Question: I'm developing an application that is a combination of GWT, Spring MVC and Hibernate (concretely I use Hibernate 3 jar libraries). I'm new to Hibernate and I need to work with following model.

So between Node and Wall, Room and Wall, I need to have ManyToMany relationships.
Here is the code of entity class:
'''
package sk.jakub.app.shared.model;
@Entity
public class Node implements Serializable{
private static final long serialVersionUID = -5924198459524011627L;
private Long id; //id of the concrete node
private float x, y;
@ManyToMany
private Collection<Wall> walls;
public Node(){
walls = new ArrayList<Wall>();
}
@Id
@Column(name = "NODE_ID")
@GeneratedValue(strategy=GenerationType.IDENTITY)
public Long getId() {
return id;
}
public void setId(Long id) {
this.id = id;
}
//getters and setters for x,y omitted
public void addWall(Wall wall){
if(!getWalls().contains(wall))
getWalls().add(wall);
if(!wall.getNodes().contains(this))
wall.getNodes().add(this);
}
public Collection<Wall> getWalls(){
return walls;
}
}
'''
And .java entity class:
'''
package sk.jakub.app.shared.model;
@Entity
public class Wall implements Serializable{
private static final long serialVersionUID = -5924198459524011627L;
private Long id;
private String type;
@ManyToMany
private Collection<Room> rooms;
@ManyToMany(targetEntity=Node.class, mappedBy="walls", fetch=FetchType.EAGER)
private Collection<Node> nodes;
public Wall(){
nodes = new ArrayList<Node>();
}
@Id
@Column(name = "WALL_ID")
@GeneratedValue(strategy = GenerationType.IDENTITY)
public Long getId() {
return id;
}
public void setId(Long id) {
this.id = id;
}
//getters and setters for type omitted
public Collection<Node> getNodes(){
return nodes;
}
public void addNode(Node node){
if(!getNodes().contains(node))
getNodes().add(node);
if(!node.getWalls().contains(this))
node.getWalls().add(this);
}
public Collection<Room> getRooms(){
return rooms;
}
public void addRoom(Room room){
if(!getRooms().contains(room))
getRooms().add(room);
if(!room.getWallsH().contains(this))
room.getWallsH().add(this);
}
}
'''
.java entity class:
'''
package sk.jakub.app.shared.model;
@Entity
public class Room implements Serializable{
private static final long serialVersionUID = -5924198459524011627L;
private Long id;
private String name;
private String description;
@ManyToMany(targetEntity=Wall.class, mappedBy="rooms", fetch=FetchType.EAGER)
private Collection<Wall> wallsH;
public Room(){
wallsH = new ArrayList<Wall>();
}
@Id
@Column(name = "ROOM_ID")
@GeneratedValue(strategy = GenerationType.IDENTITY)
public Long getId() {
return id;
}
public void setId(Long id) {
this.id = id;
}
//getters and setters for name and descritpion omitted
public Collection<Wall> getWallsH(){
return wallsH;
}
public void addWallsH(Wall wall){
if(!getWallsH().contains(wall))
getWallsH().add(wall);
if(!wall.getRooms().contains(this))
wall.getRooms().add(this);
}
}
'''
Now (Data Access Objects).
:
'''
package sk.jakub.app.server.dao;
@Repository
public class NodeDAO {
@Autowired
private HibernateTemplate hibernate;
public Node get(Long id){
return hibernate.get(Node.class, id);
}
public void delete(Node entity){
hibernate.delete(entity);
}
public void save(Node entity){
hibernate.saveOrUpdate(entity);
}
private Session getCurrentSession(){
return hibernate.getSessionFactory().getCurrentSession();
}
}
'''
:
'''
package sk.jakub.app.server.dao;
@Repository
public class WallDAO {
@Autowired
private HibernateTemplate hibernate;
public Wall get(Long id){
return hibernate.get(Wall.class, id);
}
public void delete(Wall entity){
hibernate.delete(entity);
}
public void save(Wall entity){
hibernate.saveOrUpdate(entity);
}
private Session getCurrentSession(){
return hibernate.getSessionFactory().getCurrentSession();
}
}
'''
:
'''
package sk.jakub.app.server.dao;
@Repository
public class RoomDAO {
@Autowired
private HibernateTemplate hibernate;
public Room get(Long id){
return hibernate.get(Room.class, id);
}
public void delete(Room entity){
hibernate.delete(entity);
}
public void save(Room entity){
hibernate.saveOrUpdate(entity);
}
private Session getCurrentSession(){
return hibernate.getSessionFactory().getCurrentSession();
}
}
'''
Now here is the Spring MVC :
'''
<?xml version="1.0" encoding="UTF-8"?>
<beans xmlns="http://www.springframework.org/schema/beans"
xmlns:xsi="http://www.w3.org/2001/XMLSchema-instance"
xmlns:aop="http://www.springframework.org/schema/aop"
xmlns:tx="http://www.springframework.org/schema/tx"
xmlns:context="http://www.springframework.org/schema/context"
xsi:schemaLocation="http://www.springframework.org/schema/tx
http://www.springframework.org/schema/tx/spring-tx-3.0.xsd
http://www.springframework.org/schema/beans
http://www.springframework.org/schema/beans/spring-beans.xsd
http://www.springframework.org/schema/context
http://www.springframework.org/schema/context/spring-context-2.5.xsd
http://www.springframework.org/schema/aop
http://www.springframework.org/schema/aop/spring-aop-2.5.xsd">
<tx:annotation-driven transaction-manager="transactionManager"/>
<context:annotation-config/>
<!-- NASTAVENIE KORENOVEHO BALIKA -->
<context:component-scan base-package="sk.jakub.app.server"/>
<aop:aspectj-autoproxy/>
<bean id="databaseProperties" class="org.springframework.beans.factory.config.PropertyPlaceholderConfigurer">
</bean>
<!-- UDAJE PRE PRIPOJENIE DO DATABAZY A VYTVORENIE BEANU PRE DATA SOURCE -->
<bean id="dataSource" class="org.apache.commons.dbcp.BasicDataSource" destroy-method="close">
<property name="url" value="jdbc:mysql://localhost:3306/editor" />
<property name="username" value="root" />
<property name="password" value="gk04006c" />
<property name="driverClassName" value="com.mysql.jdbc.Driver" />
<property name="maxActive" value="100" />
<property name="maxIdle" value="30" />
<property name="maxWait" value="-1" />
<property name="defaultAutoCommit" value="false" />
</bean>
<bean id="transactionManager" class="org.springframework.orm.hibernate3.HibernateTransactionManager">
<property name="sessionFactory" ref="sessionFactory" />
</bean>
<!-- NASTEAVENIE DIALEKTU PRE HIBERNATE A POD -->
<bean id="sessionFactory" class="org.springframework.orm.hibernate3.annotation.AnnotationSessionFactoryBean" destroy-method="destroy">
<property name="configurationClass" value="org.hibernate.cfg.AnnotationConfiguration" />
<property name="dataSource" ref="dataSource" />
<property name="packagesToScan" value="sk.jakub.app.shared.model" />
<property name="hibernateProperties">
<props>
<prop key="hibernate.show_sql">false</prop>
<prop key="hibernate.format_sql">true</prop>
<prop key="hibernate.dialect">org.hibernate.dialect.MySQLDialect</prop>
<prop key="hibernate.hbm2ddl.auto">create</prop>
<prop key="hibernate.id.new_generator_mappings">true</prop>
</props>
</property>
</bean>
<!-- NASTAVEIE HIBERNATE TEMPLATE PRE PRIPOJENIE KU DATABAZE, TEN JE POTOM PRIPRAVENY NA AUTOWIRING DO SAMOTNEHO JAVOVSKEHO KODU -->
<bean id="hibernateTemplate" class="org.springframework.orm.hibernate3.HibernateTemplate">
<property name="sessionFactory" ref="sessionFactory" />
</bean>
</beans>
'''
The problem is that I obtain following :
'''
Starting Jetty on port 8888
[WARN] Failed startup of context com.google.gwt.dev.shell.jetty.JettyLauncher$WebAppContextWithReload@1d69af9f{/,/home/jakub/ws/Editor1/war}
org.springframework.beans.factory.BeanCreationException: Error creating bean with name 'roomDAO': Injection of autowired dependencies failed; nested exception is org.springframework.beans.factory.BeanCreationException: Could not autowire field: private org.springframework.orm.hibernate3.HibernateTemplate sk.jakub.app.server.dao.RoomDAO.hibernate; nested exception is org.springframework.beans.factory.BeanCreationException: Error creating bean with name 'hibernateTemplate' defined in ServletContext resource [/WEB-INF/applicationContext.xml]: Cannot resolve reference to bean 'sessionFactory' while setting bean property 'sessionFactory'; nested exception is org.springframework.beans.factory.BeanCreationException: Error creating bean with name 'sessionFactory' defined in ServletContext resource [/WEB-INF/applicationContext.xml]: Invocation of init method failed; nested exception is org.hibernate.MappingException: Could not determine type for: java.util.Collection, at table: Wall, for columns: [org.hibernate.mapping.Column(nodes)]
at org.springframework.beans.factory.annotation.AutowiredAnnotationBeanPostProcessor.postProcessPropertyValues(AutowiredAnnotationBeanPostProcessor.java:285)
at org.springframework.beans.factory.support.AbstractAutowireCapableBeanFactory.populateBean(AbstractAutowireCapableBeanFactory.java:1074)
at org.springframework.beans.factory.support.AbstractAutowireCapableBeanFactory.doCreateBean(AbstractAutowireCapableBeanFactory.java:517)
at org.springframework.beans.factory.support.AbstractAutowireCapableBeanFactory.createBean(AbstractAutowireCapableBeanFactory.java:456)
at org.springframework.beans.factory.support.AbstractBeanFactory$1.getObject(AbstractBeanFactory.java:291)
at org.springframework.beans.factory.support.DefaultSingletonBeanRegistry.getSingleton(DefaultSingletonBeanRegistry.java:222)
at org.springframework.beans.factory.support.AbstractBeanFactory.doGetBean(AbstractBeanFactory.java:288)
at org.springframework.beans.factory.support.AbstractBeanFactory.getBean(AbstractBeanFactory.java:190)
at org.springframework.beans.factory.support.DefaultListableBeanFactory.preInstantiateSingletons(DefaultListableBeanFactory.java:580)
at org.springframework.context.support.AbstractApplicationContext.finishBeanFactoryInitialization(AbstractApplicationContext.java:895)
at org.springframework.context.support.AbstractApplicationContext.refresh(AbstractApplicationContext.java:425)
at org.springframework.web.context.ContextLoader.createWebApplicationContext(ContextLoader.java:276)
at org.springframework.web.context.ContextLoader.initWebApplicationContext(ContextLoader.java:197)
at org.springframework.web.context.ContextLoaderListener.contextInitialized(ContextLoaderListener.java:47)
at org.mortbay.jetty.handler.ContextHandler.startContext(ContextHandler.java:543)
at org.mortbay.jetty.servlet.Context.startContext(Context.java:136)
at org.mortbay.jetty.webapp.WebAppContext.startContext(WebAppContext.java:1220)
at org.mortbay.jetty.handler.ContextHandler.doStart(ContextHandler.java:513)
at org.mortbay.jetty.webapp.WebAppContext.doStart(WebAppContext.java:448)
at com.google.gwt.dev.shell.jetty.JettyLauncher$WebAppContextWithReload.doStart(JettyLauncher.java:468)
at org.mortbay.component.AbstractLifeCycle.start(AbstractLifeCycle.java:39)
at org.mortbay.jetty.handler.HandlerWrapper.doStart(HandlerWrapper.java:130)
at org.mortbay.jetty.handler.RequestLogHandler.doStart(RequestLogHandler.java:115)
at org.mortbay.component.AbstractLifeCycle.start(AbstractLifeCycle.java:39)
at org.mortbay.jetty.handler.HandlerWrapper.doStart(HandlerWrapper.java:130)
at org.mortbay.jetty.Server.doStart(Server.java:222)
at org.mortbay.component.AbstractLifeCycle.start(AbstractLifeCycle.java:39)
at com.google.gwt.dev.shell.jetty.JettyLauncher.start(JettyLauncher.java:672)
at com.google.gwt.dev.DevMode.doStartUpServer(DevMode.java:509)
at com.google.gwt.dev.DevModeBase.startUp(DevModeBase.java:1068)
at com.google.gwt.dev.DevModeBase.run(DevModeBase.java:811)
at com.google.gwt.dev.DevMode.main(DevMode.java:311)
Caused by: org.springframework.beans.factory.BeanCreationException: Could not autowire field: private org.springframework.orm.hibernate3.HibernateTemplate sk.jakub.app.server.dao.RoomDAO.hibernate; nested exception is org.springframework.beans.factory.BeanCreationException: Error creating bean with name 'hibernateTemplate' defined in ServletContext resource [/WEB-INF/applicationContext.xml]: Cannot resolve reference to bean 'sessionFactory' while setting bean property 'sessionFactory'; nested exception is org.springframework.beans.factory.BeanCreationException: Error creating bean with name 'sessionFactory' defined in ServletContext resource [/WEB-INF/applicationContext.xml]: Invocation of init method failed; nested exception is org.hibernate.MappingException: Could not determine type for: java.util.Collection, at table: Wall, for columns: [org.hibernate.mapping.Column(nodes)]
at org.springframework.beans.factory.annotation.AutowiredAnnotationBeanPostProcessor$AutowiredFieldElement.inject(AutowiredAnnotationBeanPostProcessor.java:502)
at org.springframework.beans.factory.annotation.InjectionMetadata.inject(InjectionMetadata.java:84)
at org.springframework.beans.factory.annotation.AutowiredAnnotationBeanPostProcessor.postProcessPropertyValues(AutowiredAnnotationBeanPostProcessor.java:282)
... 31 more
Caused by: org.springframework.beans.factory.BeanCreationException: Error creating bean with name 'hibernateTemplate' defined in ServletContext resource [/WEB-INF/applicationContext.xml]: Cannot resolve reference to bean 'sessionFactory' while setting bean property 'sessionFactory'; nested exception is org.springframework.beans.factory.BeanCreationException: Error creating bean with name 'sessionFactory' defined in ServletContext resource [/WEB-INF/applicationContext.xml]: Invocation of init method failed; nested exception is org.hibernate.MappingException: Could not determine type for: java.util.Collection, at table: Wall, for columns: [org.hibernate.mapping.Column(nodes)]
at org.springframework.beans.factory.support.BeanDefinitionValueResolver.resolveReference(BeanDefinitionValueResolver.java:328)
at org.springframework.beans.factory.support.BeanDefinitionValueResolver.resolveValueIfNecessary(BeanDefinitionValueResolver.java:106)
at org.springframework.beans.factory.support.AbstractAutowireCapableBeanFactory.applyPropertyValues(AbstractAutowireCapableBeanFactory.java:1325)
at org.springframework.beans.factory.support.AbstractAutowireCapableBeanFactory.populateBean(AbstractAutowireCapableBeanFactory.java:1086)
at org.springframework.beans.factory.support.AbstractAutowireCapableBeanFactory.doCreateBean(AbstractAutowireCapableBeanFactory.java:517)
at org.springframework.beans.factory.support.AbstractAutowireCapableBeanFactory.createBean(AbstractAutowireCapableBeanFactory.java:456)
at org.springframework.beans.factory.support.AbstractBeanFactory$1.getObject(AbstractBeanFactory.java:291)
at org.springframework.beans.factory.support.DefaultSingletonBeanRegistry.getSingleton(DefaultSingletonBeanRegistry.java:222)
at org.springframework.beans.factory.support.AbstractBeanFactory.doGetBean(AbstractBeanFactory.java:288)
at org.springframework.beans.factory.support.AbstractBeanFactory.getBean(AbstractBeanFactory.java:190)
at org.springframework.beans.factory.support.DefaultListableBeanFactory.findAutowireCandidates(DefaultListableBeanFactory.java:844)
at org.springframework.beans.factory.support.DefaultListableBeanFactory.doResolveDependency(DefaultListableBeanFactory.java:786)
at org.springframework.beans.factory.support.DefaultListableBeanFactory.resolveDependency(DefaultListableBeanFactory.java:703)
at org.springframework.beans.factory.annotation.AutowiredAnnotationBeanPostProcessor$AutowiredFieldElement.inject(AutowiredAnnotationBeanPostProcessor.java:474)
... 33 more
Caused by: org.springframework.beans.factory.BeanCreationException: Error creating bean with name 'sessionFactory' defined in ServletContext resource [/WEB-INF/applicationContext.xml]: Invocation of init method failed; nested exception is org.hibernate.MappingException: Could not determine type for: java.util.Collection, at table: Wall, for columns: [org.hibernate.mapping.Column(nodes)]
at org.springframework.beans.factory.support.AbstractAutowireCapableBeanFactory.initializeBean(AbstractAutowireCapableBeanFactory.java:1420)
at org.springframework.beans.factory.support.AbstractAutowireCapableBeanFactory.doCreateBean(AbstractAutowireCapableBeanFactory.java:519)
at org.springframework.beans.factory.support.AbstractAutowireCapableBeanFactory.createBean(AbstractAutowireCapableBeanFactory.java:456)
at org.springframework.beans.factory.support.AbstractBeanFactory$1.getObject(AbstractBeanFactory.java:291)
at org.springframework.beans.factory.support.DefaultSingletonBeanRegistry.getSingleton(DefaultSingletonBeanRegistry.java:222)
at org.springframework.beans.factory.support.AbstractBeanFactory.doGetBean(AbstractBeanFactory.java:288)
at org.springframework.beans.factory.support.AbstractBeanFactory.getBean(AbstractBeanFactory.java:190)
at org.springframework.beans.factory.support.BeanDefinitionValueResolver.resolveReference(BeanDefinitionValueResolver.java:322)
... 46 more
Caused by: org.hibernate.MappingException: Could not determine type for: java.util.Collection, at table: Wall, for columns: [org.hibernate.mapping.Column(nodes)]
at org.hibernate.mapping.SimpleValue.getType(SimpleValue.java:291)
at org.hibernate.mapping.SimpleValue.isValid(SimpleValue.java:275)
at org.hibernate.mapping.Property.isValid(Property.java:217)
at org.hibernate.mapping.PersistentClass.validate(PersistentClass.java:464)
at org.hibernate.mapping.RootClass.validate(RootClass.java:236)
at org.hibernate.cfg.Configuration.validate(Configuration.java:1193)
at org.hibernate.cfg.Configuration.buildSessionFactory(Configuration.java:1378)
at org.hibernate.cfg.AnnotationConfiguration.buildSessionFactory(AnnotationConfiguration.java:954)
at org.springframework.orm.hibernate3.LocalSessionFactoryBean.newSessionFactory(LocalSessionFactoryBean.java:860)
at org.springframework.orm.hibernate3.LocalSessionFactoryBean.buildSessionFactory(LocalSessionFactoryBean.java:779)
at org.springframework.orm.hibernate3.AbstractSessionFactoryBean.afterPropertiesSet(AbstractSessionFactoryBean.java:211)
at org.springframework.beans.factory.support.AbstractAutowireCapableBeanFactory.invokeInitMethods(AbstractAutowireCapableBeanFactory.java:1477)
at org.springframework.beans.factory.support.AbstractAutowireCapableBeanFactory.initializeBean(AbstractAutowireCapableBeanFactory.java:1417)
... 53 more
[WARN] Nested in org.springframework.beans.factory.BeanCreationException: Error creating bean with name 'roomDAO': Injection of autowired dependencies failed; nested exception is org.springframework.beans.factory.BeanCreationException: Could not autowire field: private org.springframework.orm.hibernate3.HibernateTemplate sk.jakub.app.server.dao.RoomDAO.hibernate; nested exception is org.springframework.beans.factory.BeanCreationException: Error creating bean with name 'hibernateTemplate' defined in ServletContext resource [/WEB-INF/applicationContext.xml]: Cannot resolve reference to bean 'sessionFactory' while setting bean property 'sessionFactory'; nested exception is org.springframework.beans.factory.BeanCreationException: Error creating bean with name 'sessionFactory' defined in ServletContext resource [/WEB-INF/applicationContext.xml]: Invocation of init method failed; nested exception is org.hibernate.MappingException: Could not determine type for: java.util.Collection, at table: Wall, for columns: [org.hibernate.mapping.Column(nodes)]:
org.hibernate.MappingException: Could not determine type for: java.util.Collection, at table: Wall, for columns: [org.hibernate.mapping.Column(nodes)]
at org.hibernate.mapping.SimpleValue.getType(SimpleValue.java:291)
at org.hibernate.mapping.SimpleValue.isValid(SimpleValue.java:275)
at org.hibernate.mapping.Property.isValid(Property.java:217)
at org.hibernate.mapping.PersistentClass.validate(PersistentClass.java:464)
at org.hibernate.mapping.RootClass.validate(RootClass.java:236)
at org.hibernate.cfg.Configuration.validate(Configuration.java:1193)
at org.hibernate.cfg.Configuration.buildSessionFactory(Configuration.java:1378)
at org.hibernate.cfg.AnnotationConfiguration.buildSessionFactory(AnnotationConfiguration.java:954)
at org.springframework.orm.hibernate3.LocalSessionFactoryBean.newSessionFactory(LocalSessionFactoryBean.java:860)
at org.springframework.orm.hibernate3.LocalSessionFactoryBean.buildSessionFactory(LocalSessionFactoryBean.java:779)
at org.springframework.orm.hibernate3.AbstractSessionFactoryBean.afterPropertiesSet(AbstractSessionFactoryBean.java:211)
at org.springframework.beans.factory.support.AbstractAutowireCapableBeanFactory.invokeInitMethods(AbstractAutowireCapableBeanFactory.java:1477)
at org.springframework.beans.factory.support.AbstractAutowireCapableBeanFactory.initializeBean(AbstractAutowireCapableBeanFactory.java:1417)
at org.springframework.beans.factory.support.AbstractAutowireCapableBeanFactory.doCreateBean(AbstractAutowireCapableBeanFactory.java:519)
at org.springframework.beans.factory.support.AbstractAutowireCapableBeanFactory.createBean(AbstractAutowireCapableBeanFactory.java:456)
at org.springframework.beans.factory.support.AbstractBeanFactory$1.getObject(AbstractBeanFactory.java:291)
at org.springframework.beans.factory.support.DefaultSingletonBeanRegistry.getSingleton(DefaultSingletonBeanRegistry.java:222)
at org.springframework.beans.factory.support.AbstractBeanFactory.doGetBean(AbstractBeanFactory.java:288)
at org.springframework.beans.factory.support.AbstractBeanFactory.getBean(AbstractBeanFactory.java:190)
at org.springframework.beans.factory.support.BeanDefinitionValueResolver.resolveReference(BeanDefinitionValueResolver.java:322)
at org.springframework.beans.factory.support.BeanDefinitionValueResolver.resolveValueIfNecessary(BeanDefinitionValueResolver.java:106)
at org.springframework.beans.factory.support.AbstractAutowireCapableBeanFactory.applyPropertyValues(AbstractAutowireCapableBeanFactory.java:1325)
at org.springframework.beans.factory.support.AbstractAutowireCapableBeanFactory.populateBean(AbstractAutowireCapableBeanFactory.java:1086)
at org.springframework.beans.factory.support.AbstractAutowireCapableBeanFactory.doCreateBean(AbstractAutowireCapableBeanFactory.java:517)
at org.springframework.beans.factory.support.AbstractAutowireCapableBeanFactory.createBean(AbstractAutowireCapableBeanFactory.java:456)
at org.springframework.beans.factory.support.AbstractBeanFactory$1.getObject(AbstractBeanFactory.java:291)
at org.springframework.beans.factory.support.DefaultSingletonBeanRegistry.getSingleton(DefaultSingletonBeanRegistry.java:222)
at org.springframework.beans.factory.support.AbstractBeanFactory.doGetBean(AbstractBeanFactory.java:288)
at org.springframework.beans.factory.support.AbstractBeanFactory.getBean(AbstractBeanFactory.java:190)
at org.springframework.beans.factory.support.DefaultListableBeanFactory.findAutowireCandidates(DefaultListableBeanFactory.java:844)
at org.springframework.beans.factory.support.DefaultListableBeanFactory.doResolveDependency(DefaultListableBeanFactory.java:786)
at org.springframework.beans.factory.support.DefaultListableBeanFactory.resolveDependency(DefaultListableBeanFactory.java:703)
at org.springframework.beans.factory.annotation.AutowiredAnnotationBeanPostProcessor$AutowiredFieldElement.inject(AutowiredAnnotationBeanPostProcessor.java:474)
at org.springframework.beans.factory.annotation.InjectionMetadata.inject(InjectionMetadata.java:84)
at org.springframework.beans.factory.annotation.AutowiredAnnotationBeanPostProcessor.postProcessPropertyValues(AutowiredAnnotationBeanPostProcessor.java:282)
at org.springframework.beans.factory.support.AbstractAutowireCapableBeanFactory.populateBean(AbstractAutowireCapableBeanFactory.java:1074)
at org.springframework.beans.factory.support.AbstractAutowireCapableBeanFactory.doCreateBean(AbstractAutowireCapableBeanFactory.java:517)
at org.springframework.beans.factory.support.AbstractAutowireCapableBeanFactory.createBean(AbstractAutowireCapableBeanFactory.java:456)
at org.springframework.beans.factory.support.AbstractBeanFactory$1.getObject(AbstractBeanFactory.java:291)
at org.springframework.beans.factory.support.DefaultSingletonBeanRegistry.getSingleton(DefaultSingletonBeanRegistry.java:222)
at org.springframework.beans.factory.support.AbstractBeanFactory.doGetBean(AbstractBeanFactory.java:288)
at org.springframework.beans.factory.support.AbstractBeanFactory.getBean(AbstractBeanFactory.java:190)
at org.springframework.beans.factory.support.DefaultListableBeanFactory.preInstantiateSingletons(DefaultListableBeanFactory.java:580)
at org.springframework.context.support.AbstractApplicationContext.finishBeanFactoryInitialization(AbstractApplicationContext.java:895)
at org.springframework.context.support.AbstractApplicationContext.refresh(AbstractApplicationContext.java:425)
at org.springframework.web.context.ContextLoader.createWebApplicationContext(ContextLoader.java:276)
at org.springframework.web.context.ContextLoader.initWebApplicationContext(ContextLoader.java:197)
at org.springframework.web.context.ContextLoaderListener.contextInitialized(ContextLoaderListener.java:47)
at org.mortbay.jetty.handler.ContextHandler.startContext(ContextHandler.java:543)
at org.mortbay.jetty.servlet.Context.startContext(Context.java:136)
at org.mortbay.jetty.webapp.WebAppContext.startContext(WebAppContext.java:1220)
at org.mortbay.jetty.handler.ContextHandler.doStart(ContextHandler.java:513)
at org.mortbay.jetty.webapp.WebAppContext.doStart(WebAppContext.java:448)
at com.google.gwt.dev.shell.jetty.JettyLauncher$WebAppContextWithReload.doStart(JettyLauncher.java:468)
at org.mortbay.component.AbstractLifeCycle.start(AbstractLifeCycle.java:39)
at org.mortbay.jetty.handler.HandlerWrapper.doStart(HandlerWrapper.java:130)
at org.mortbay.jetty.handler.RequestLogHandler.doStart(RequestLogHandler.java:115)
at org.mortbay.component.AbstractLifeCycle.start(AbstractLifeCycle.java:39)
at org.mortbay.jetty.handler.HandlerWrapper.doStart(HandlerWrapper.java:130)
at org.mortbay.jetty.Server.doStart(Server.java:222)
at org.mortbay.component.AbstractLifeCycle.start(AbstractLifeCycle.java:39)
at com.google.gwt.dev.shell.jetty.JettyLauncher.start(JettyLauncher.java:672)
at com.google.gwt.dev.DevMode.doStartUpServer(DevMode.java:509)
at com.google.gwt.dev.DevModeBase.startUp(DevModeBase.java:1068)
at com.google.gwt.dev.DevModeBase.run(DevModeBase.java:811)
at com.google.gwt.dev.DevMode.main(DevMode.java:311)
'''
I think the problem could be in the Collection that defines ManyToMany relationship. I tried @ElementCollection annotation for Collections of ManyToMany but it did not work.
Thank you very much for any suggestions, ideas and help :)
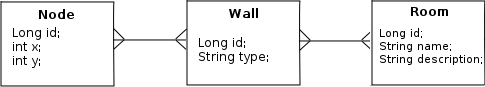
Answer: You have to choose: either you annotate the getters, or you annotate the fields. But not both.
If '@Id' is on a getter, then all the annotations of fields will be ignored. If '@Id' is on a field, then all the annotations on getters will be ignored.